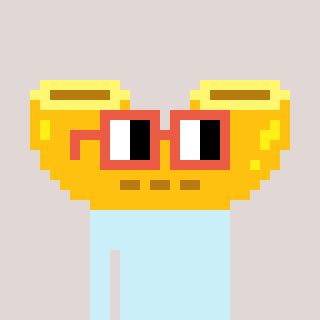
a pixel art character with square orange glasses, a macaroni-shaped head and a cold-colored body on a warm background